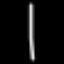
Label: line